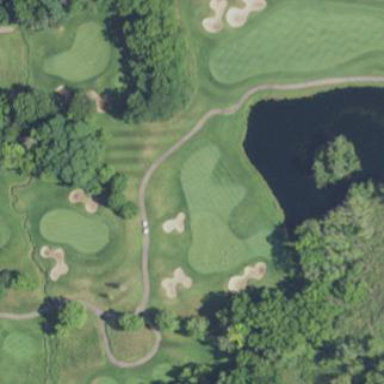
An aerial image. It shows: Grassy area designated as golf fairway.